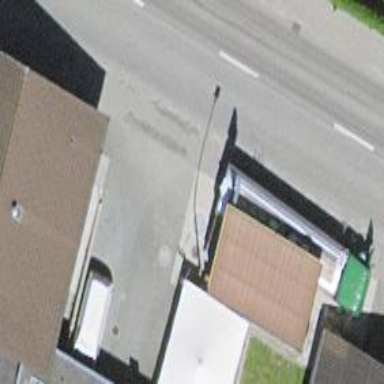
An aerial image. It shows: Fuel station.